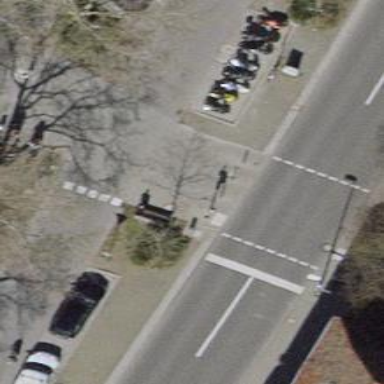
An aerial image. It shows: Uncontrolled road crossing.